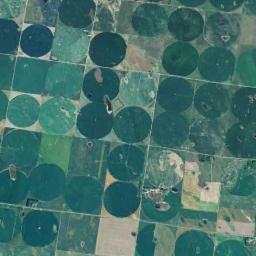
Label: circular_farmland